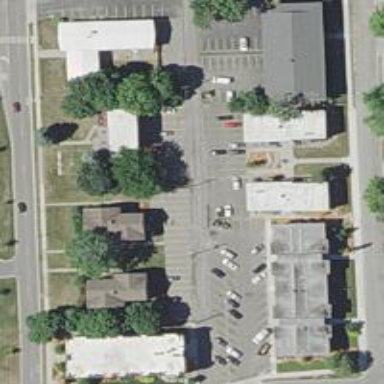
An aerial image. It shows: Alley classified as service road.